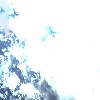
Label: sunburn